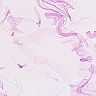
Metastatic tissue present: no